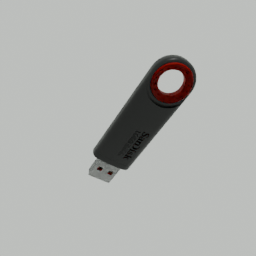
Label: electronics